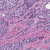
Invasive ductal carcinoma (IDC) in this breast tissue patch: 1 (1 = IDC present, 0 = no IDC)